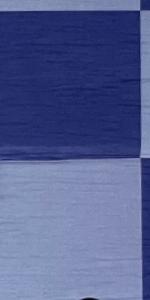
Label: Empty